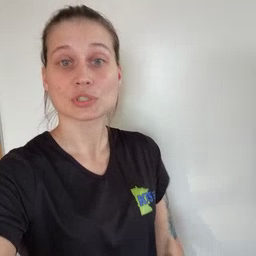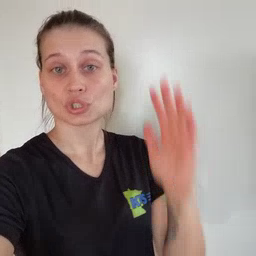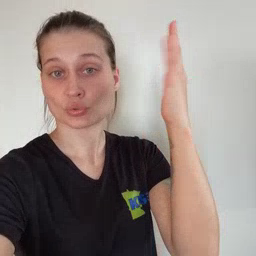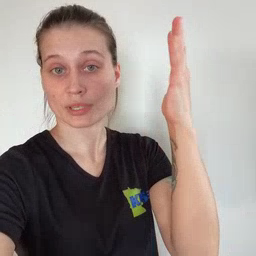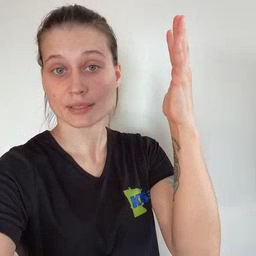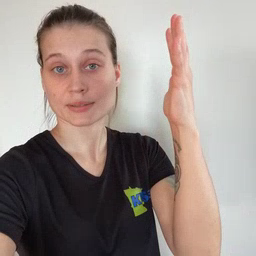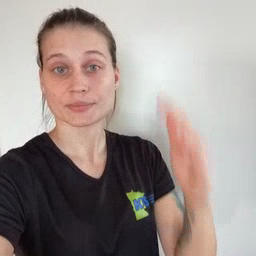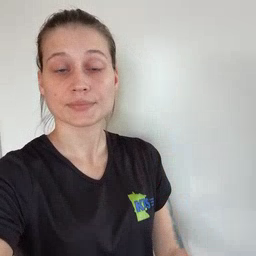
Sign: tree